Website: crate-barrel
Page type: payment
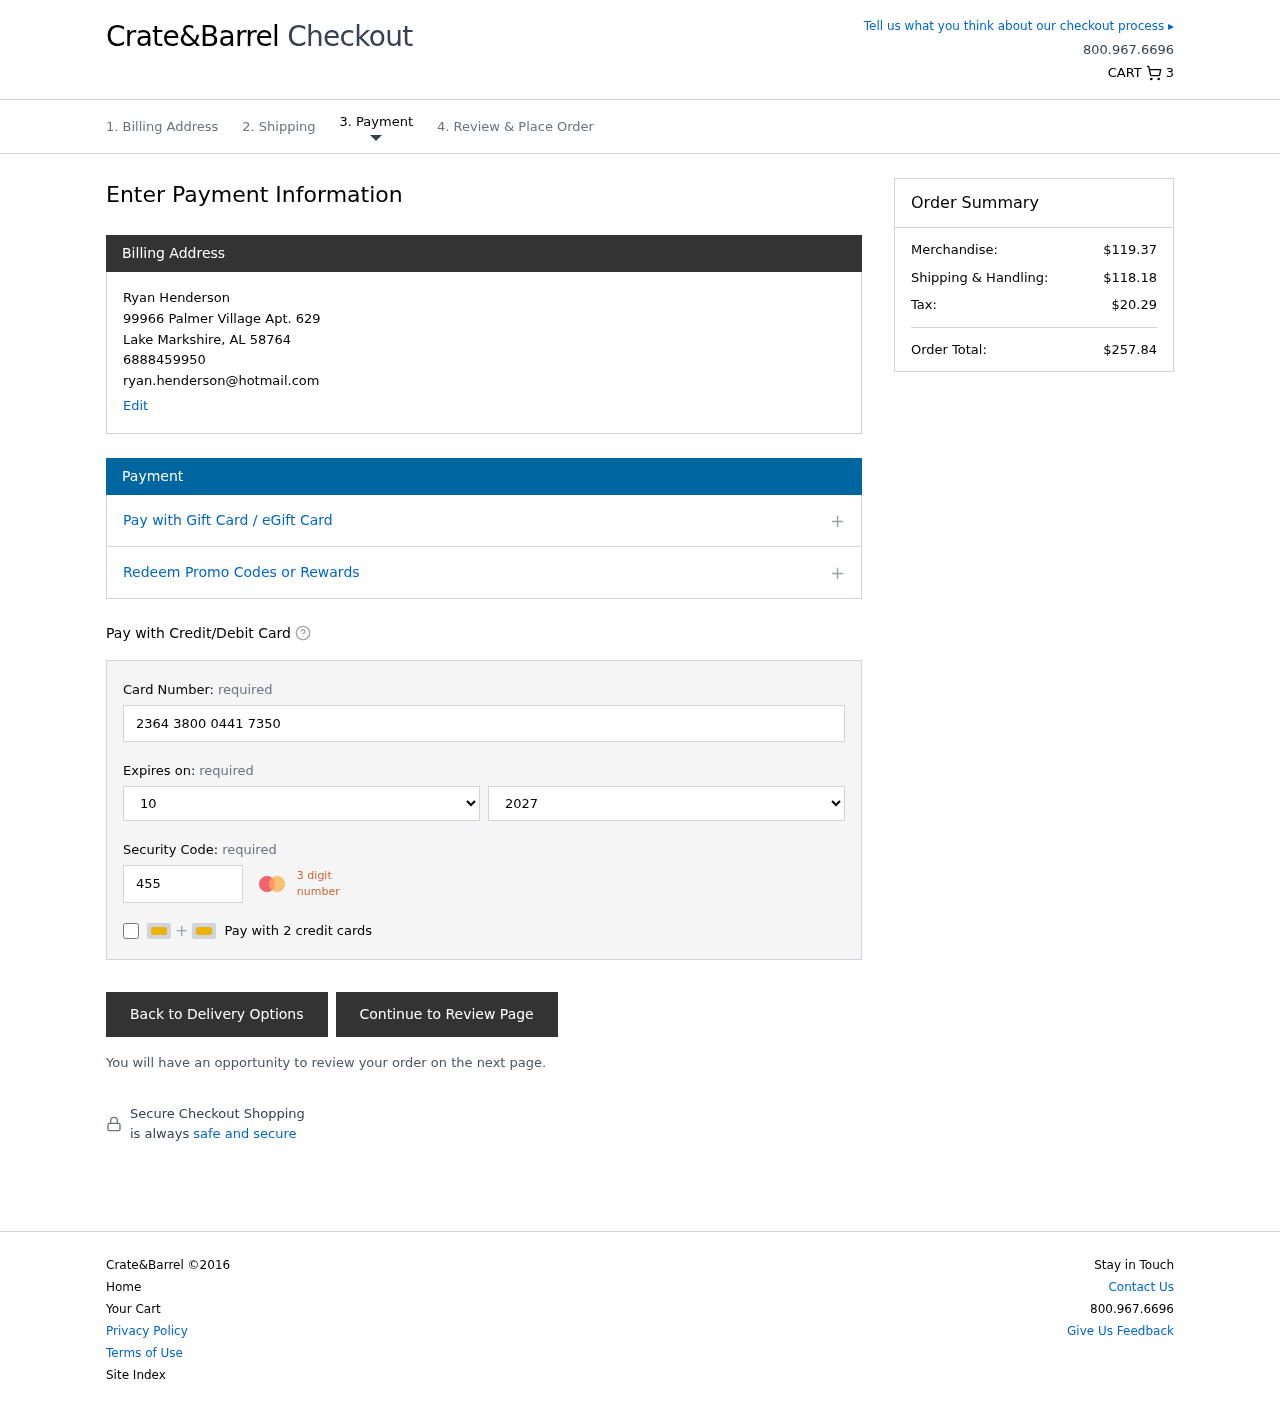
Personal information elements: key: PII_CARD_CVV
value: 455
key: PII_CARD_EXPIRY_MONTH
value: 10
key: PII_CARD_EXPIRY_YEAR
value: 27
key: PII_CARD_NUMBER
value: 2364 3800 0441 7350
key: PII_CITY
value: Lake Markshire
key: PII_EMAIL
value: ryan.henderson@hotmail.com
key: PII_FULLNAME
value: Ryan Henderson
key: PII_PHONE
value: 6888459950
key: PII_POSTCODE
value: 58764
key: PII_STATE_ABBR
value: AL
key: PII_STREET
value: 99966 Palmer Village Apt. 629
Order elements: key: ORDER_NUM_ITEMS
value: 3
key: ORDER_SUBTOTAL
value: $119.37
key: ORDER_SHIPPING_COST
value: $118.18
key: ORDER_TAX
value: $20.29
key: ORDER_TOTAL
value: $257.84